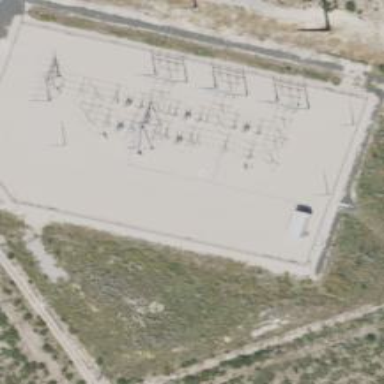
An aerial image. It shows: Switch for power supply.